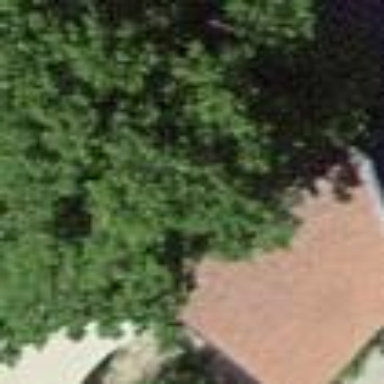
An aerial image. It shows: View of roof of building.